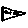
Label: fish